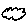
Label: cloud